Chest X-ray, PA view. Patient: 66 years old, sex M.
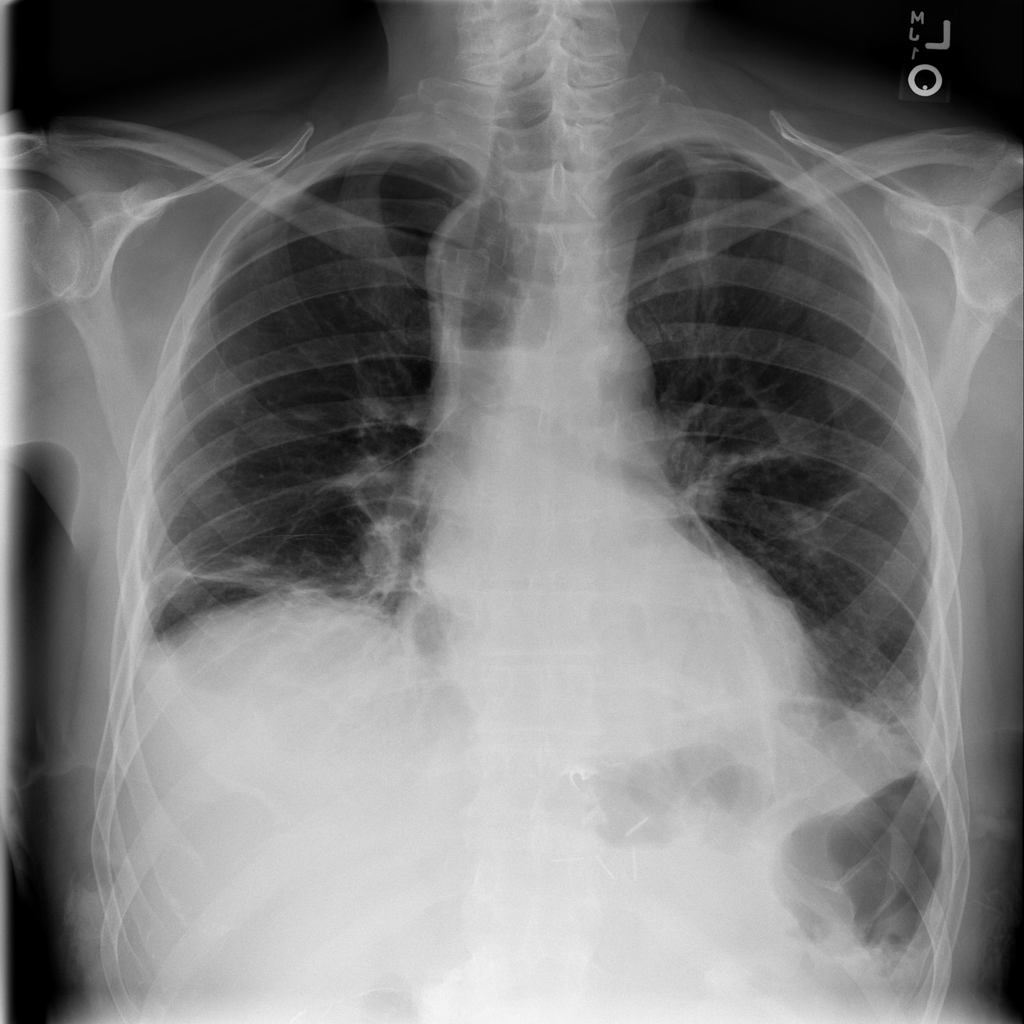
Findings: Atelectasis, Effusion, Pneumothorax